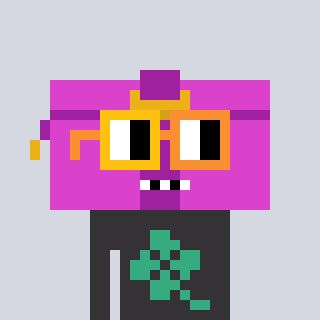
a pixel art character with square yellow and orange glasses, a clutch-shaped head and a grayscale-colored body on a cool background